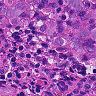
Metastatic tissue present: yes